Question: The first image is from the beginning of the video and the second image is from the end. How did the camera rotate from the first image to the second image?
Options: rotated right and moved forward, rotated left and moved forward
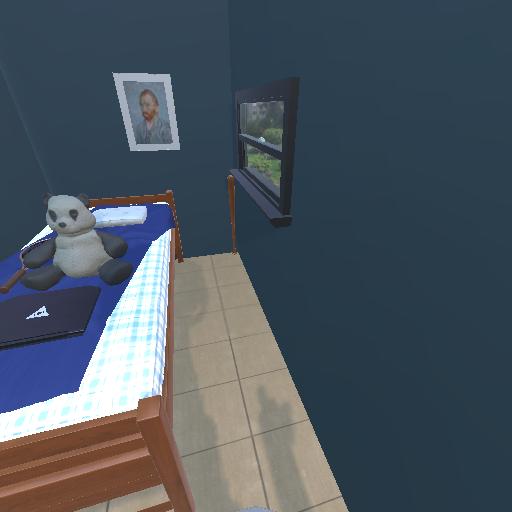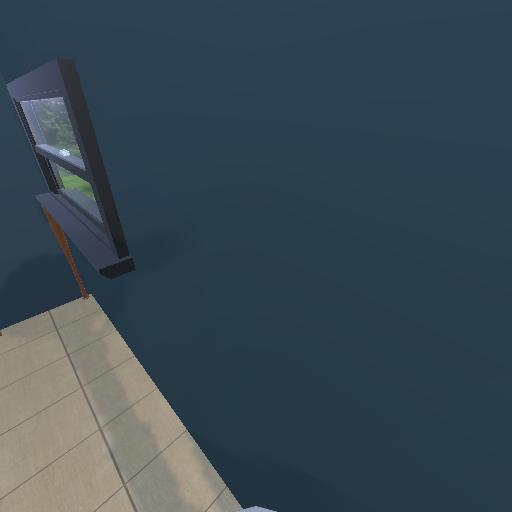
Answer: rotated right and moved forward